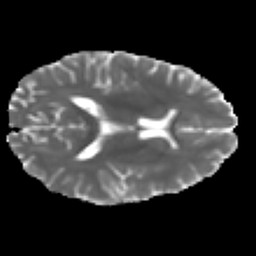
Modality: MD
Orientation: axial
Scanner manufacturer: ge
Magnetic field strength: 3 T
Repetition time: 7.98 s
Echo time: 0.0701 s